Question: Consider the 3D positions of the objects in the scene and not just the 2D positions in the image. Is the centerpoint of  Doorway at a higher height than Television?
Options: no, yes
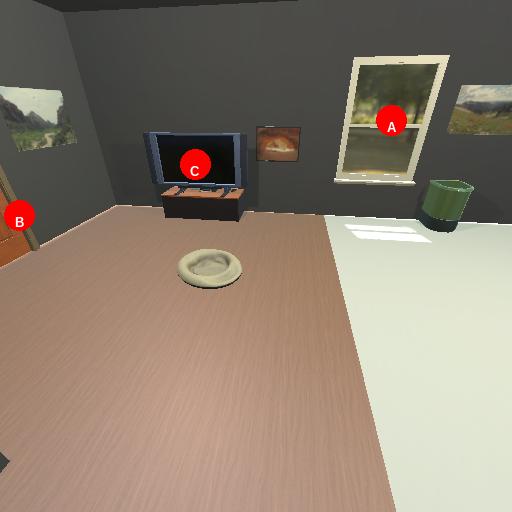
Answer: no